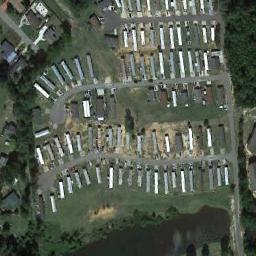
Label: mobile_home_park